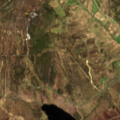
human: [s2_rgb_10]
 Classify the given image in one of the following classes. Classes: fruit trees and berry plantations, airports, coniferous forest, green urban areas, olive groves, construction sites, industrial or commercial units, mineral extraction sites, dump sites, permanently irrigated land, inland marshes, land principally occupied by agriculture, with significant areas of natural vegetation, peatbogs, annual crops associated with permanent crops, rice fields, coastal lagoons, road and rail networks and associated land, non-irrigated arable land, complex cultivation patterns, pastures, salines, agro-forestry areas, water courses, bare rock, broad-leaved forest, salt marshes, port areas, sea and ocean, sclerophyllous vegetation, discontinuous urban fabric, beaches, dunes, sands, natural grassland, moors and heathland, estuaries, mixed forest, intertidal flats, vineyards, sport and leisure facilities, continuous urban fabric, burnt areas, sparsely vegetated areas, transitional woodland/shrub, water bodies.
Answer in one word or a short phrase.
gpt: peatbogs